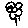
Label: flower